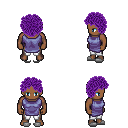
a pixel art fantasy rpg character, male body template, human, dark skin, chain tabard jacket, white pants, purple curly afro hairstyle, white slippers, four views (front, back, left, right), 2x2 character sprite sheet, small pixel art, hard edges, no anti-aliasing